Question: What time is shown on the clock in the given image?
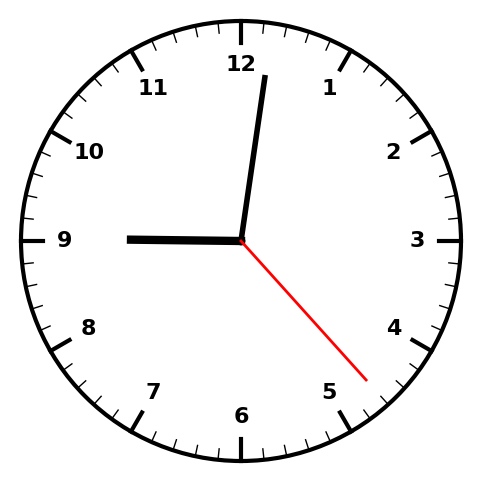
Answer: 09:01:23